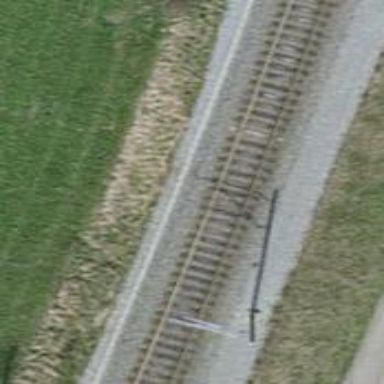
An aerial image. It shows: Single railway track with electrified contact line.